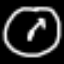
Label: clock